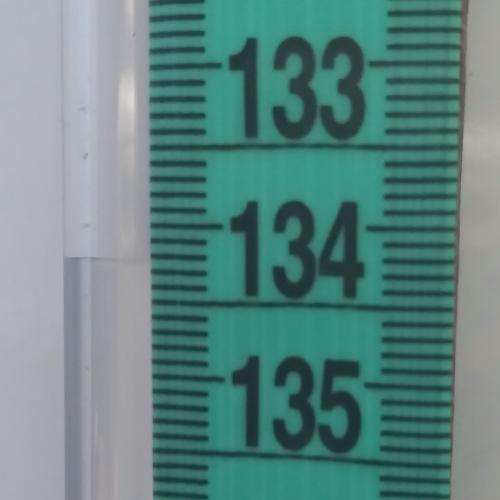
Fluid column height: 134.2 cm